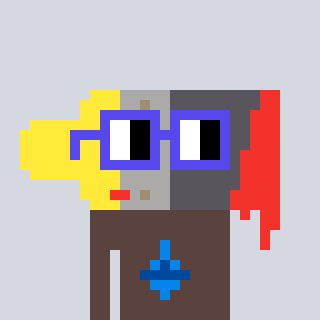
a pixel art character with square blue glasses, a paintbrush-shaped head and a darkbrown-colored body on a cool background